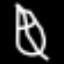
Label: leaf